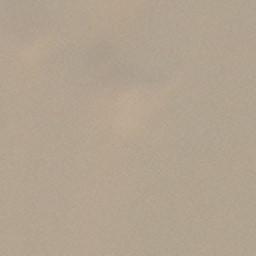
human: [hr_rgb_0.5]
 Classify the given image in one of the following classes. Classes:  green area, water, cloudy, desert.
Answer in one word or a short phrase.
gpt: desert